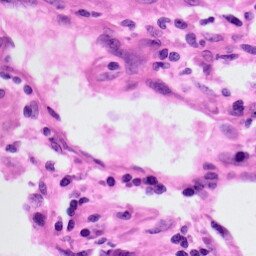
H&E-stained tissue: Lung